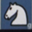
Piece: wN